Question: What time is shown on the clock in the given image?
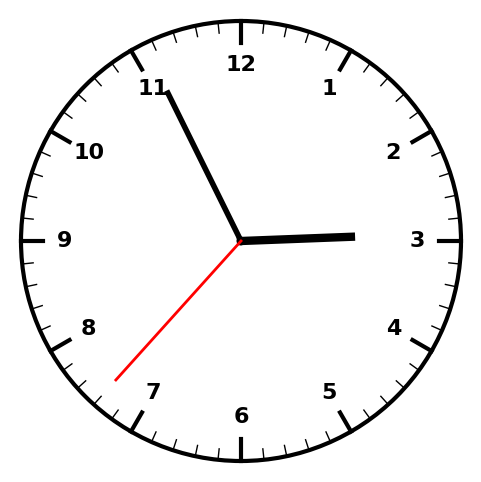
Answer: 02:55:37